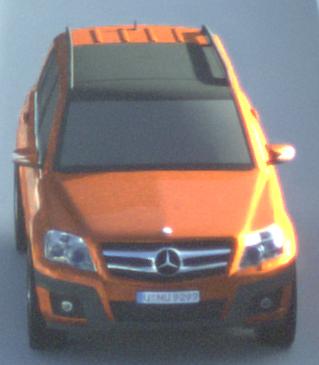
Make: Mercedes-Benz
Model: GLK 280
Detailed model: GLK-Class (204)
Model produced from: 2008/10
Model produced until: 2009/04
Doors: 5
Color: orange
Road condition: dry road
Daytime: morning or afternoon
Contrast: medium contrast